Question: I'm removing the default error messages on my form and I'm replacing them with some tooltips.
Is there a way to capture the validation event for each field?
When a users starts typing some text in to the "Asset Name" textbox the red background on the textbox disappears. I would like to remove my tooltip as well.

This is how I'm building my tooltips:
'''
$("#frmAsset").submit(function (evt) {
var myvalues = new Array();
var mynames = new Array();
var errors = $(".input-validation-error");
errors.each(function (index) {
var name = $(this)[0].id;
var value = $('span[for="' + name + '"]')[0].innerText;
mynames[index] = name;
myvalues[index] = value;
});
// Build and show tooltop error messages
$.each(myvalues, function (index) {
Tipped.create($("#" + mynames[index]), myvalues[index], {
skin: 'red',
hideOn: test(),
hook: {
target: 'rightmiddle',
tooltip: 'leftmiddle'
}
}).show();
});
// Hide built-in error messages
$('.field-validation-error').hide();
var valid = $("#frmAsset").valid();
if (valid == true) {
$.ajax({
type: "POST",
url: "/Asset/Create",
data: $("#frmAsset").serialize(),
success: function (data) {
alert('success!');
console.log(data.Message);
// Close popup window
var window = $('#AssetEditorPopUp').data("kendoWindow");
window.close();
// Refresh grid to show changes
$('#grid').data("kendoGrid").dataSource.read();
},
error: function () {
alert("There was an error adding the asset.");
}
});
}
return false;
});
'''
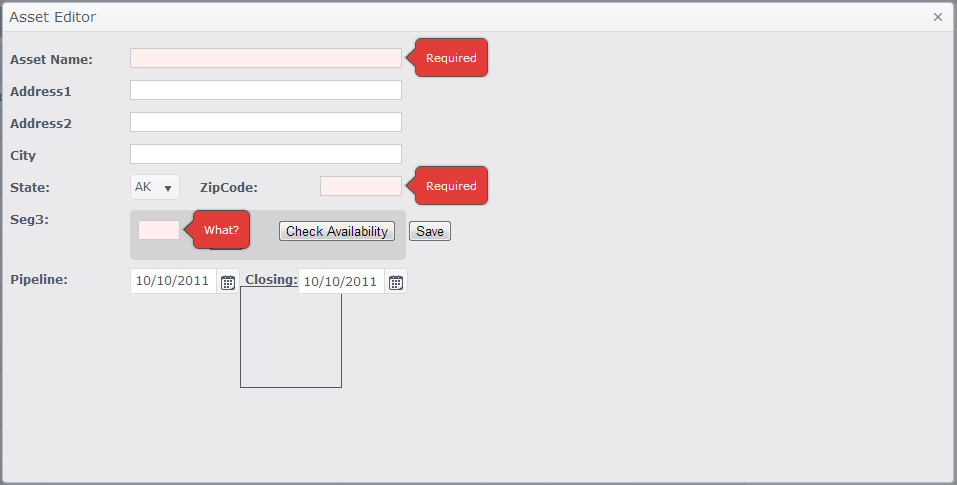
Answer: Here are a small wrapper with hooks just for you: <URL>
You'll need 'elementValidationSuccess' hook.